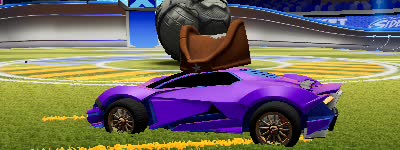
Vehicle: werewolf